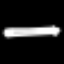
Label: pencil